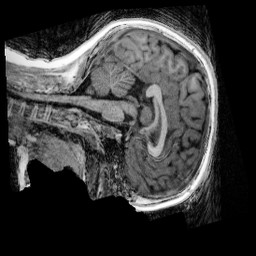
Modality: UNIT1_denoised
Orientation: sagittal
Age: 9
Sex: male
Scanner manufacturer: siemens
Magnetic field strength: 3 T
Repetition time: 4 s
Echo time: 0.00303 s